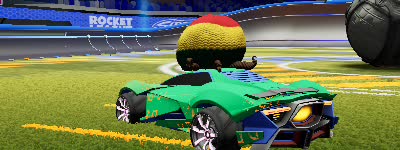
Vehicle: werewolf